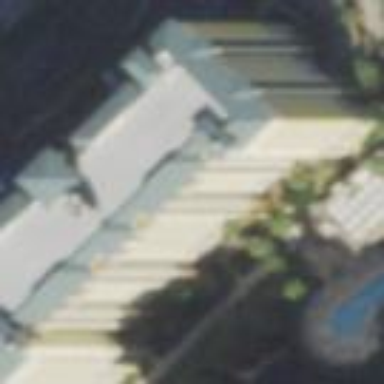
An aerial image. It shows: Hotel building.